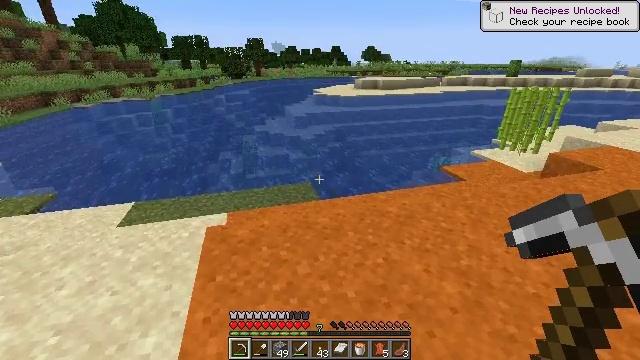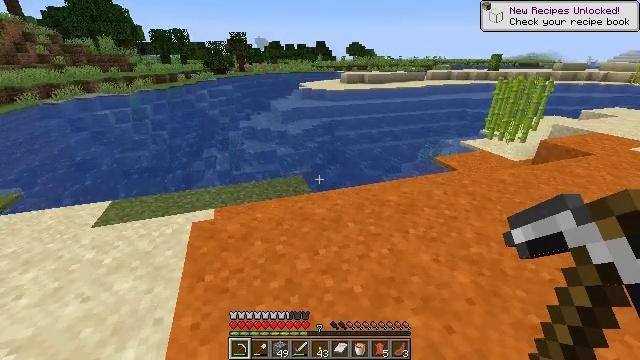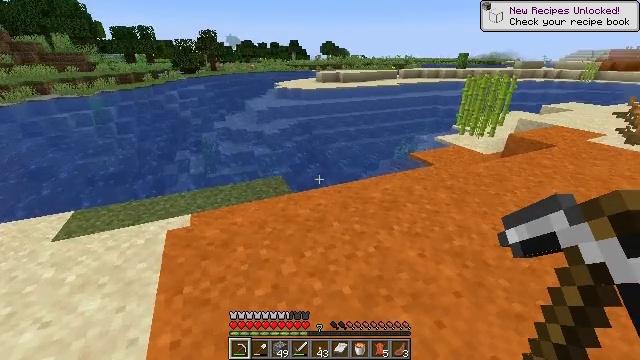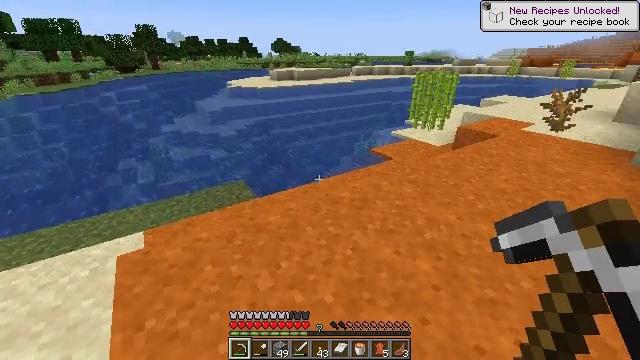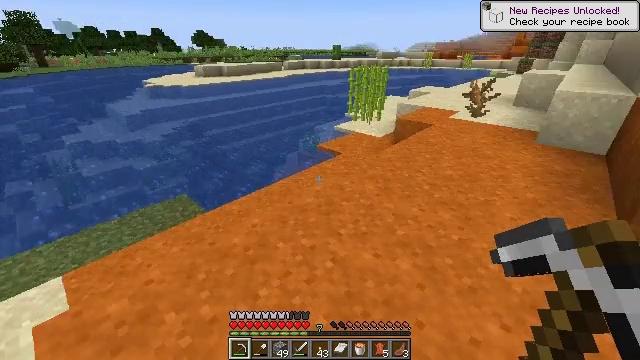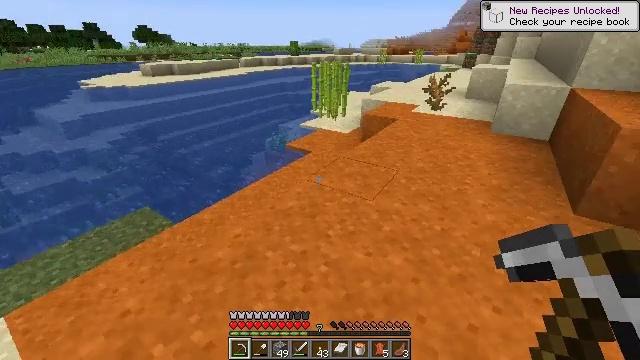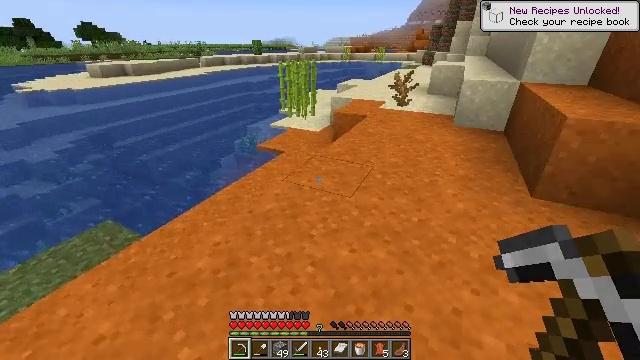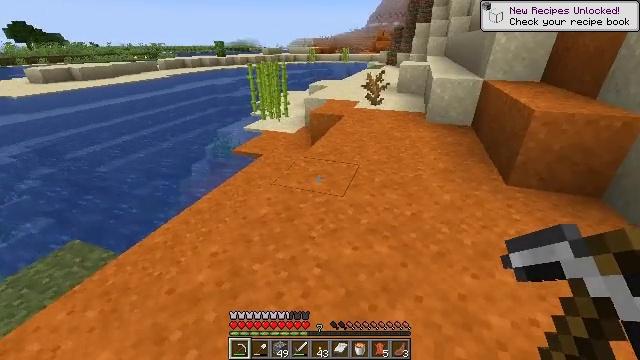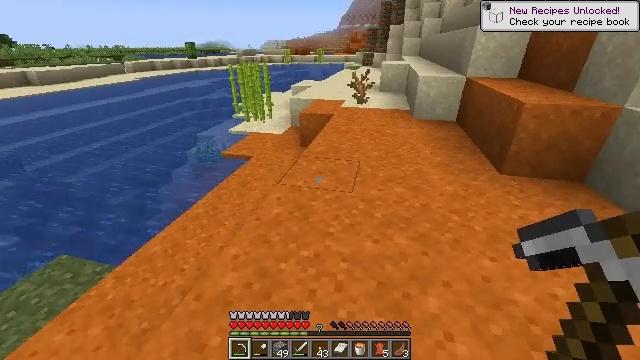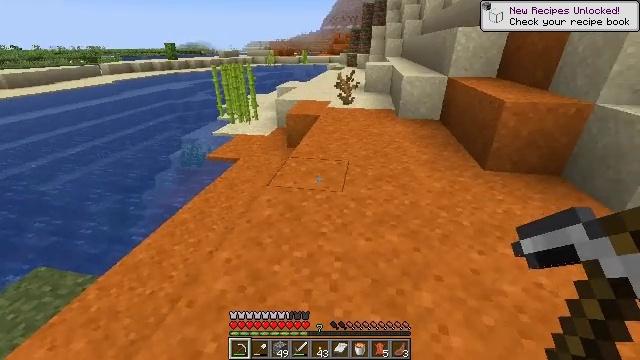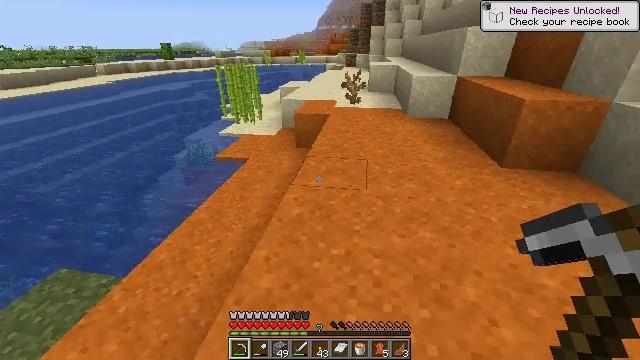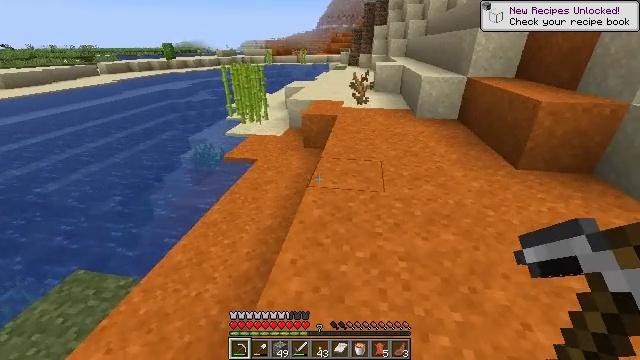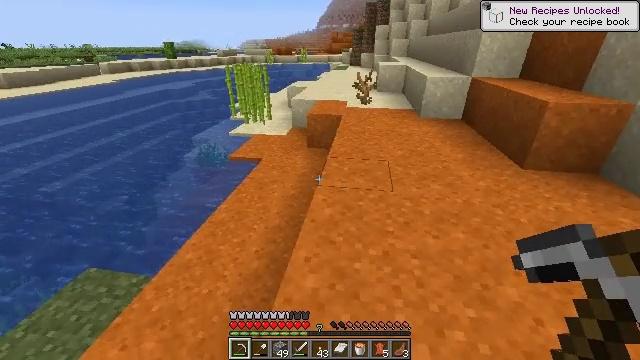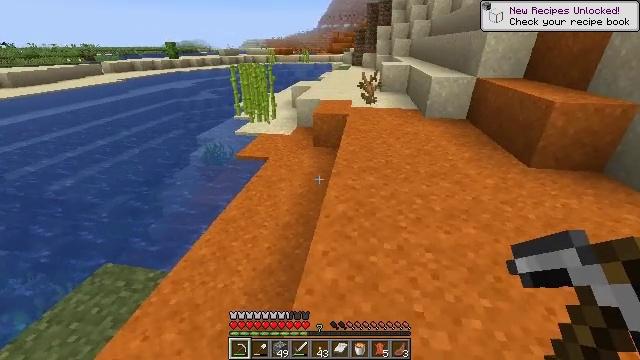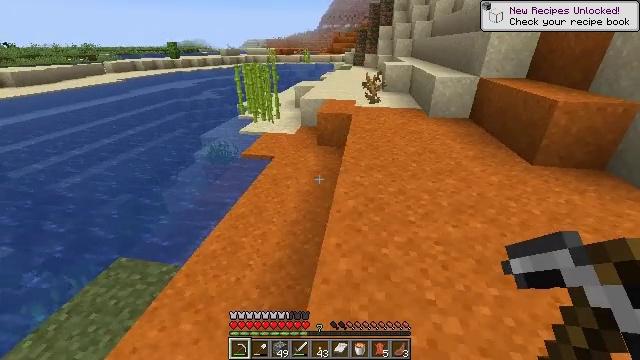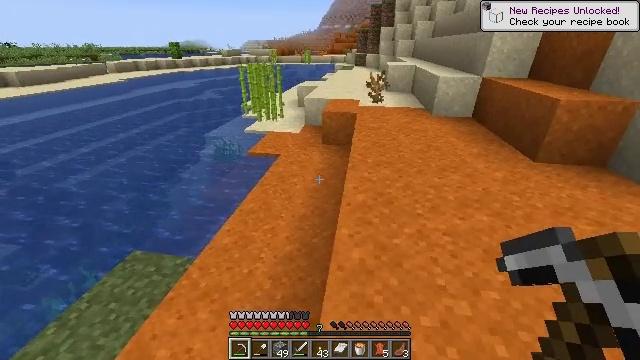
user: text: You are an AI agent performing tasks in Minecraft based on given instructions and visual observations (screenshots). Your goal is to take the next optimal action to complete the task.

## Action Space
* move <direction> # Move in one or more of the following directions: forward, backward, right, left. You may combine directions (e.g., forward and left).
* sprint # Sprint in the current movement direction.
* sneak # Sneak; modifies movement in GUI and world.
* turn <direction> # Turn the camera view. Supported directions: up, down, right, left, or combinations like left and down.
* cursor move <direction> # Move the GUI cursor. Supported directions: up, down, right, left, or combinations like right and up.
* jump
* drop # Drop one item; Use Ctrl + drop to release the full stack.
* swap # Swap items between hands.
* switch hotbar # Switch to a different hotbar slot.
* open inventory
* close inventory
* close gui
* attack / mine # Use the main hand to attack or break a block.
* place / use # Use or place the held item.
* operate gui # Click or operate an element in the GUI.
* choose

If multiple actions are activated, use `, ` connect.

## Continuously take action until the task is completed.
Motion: motion action
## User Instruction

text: Remove red sand from the inventory.
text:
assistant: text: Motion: move forward and move left, turn right, jump
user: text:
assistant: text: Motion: move forward and move left, turn right
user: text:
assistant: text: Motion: move forward and move left, turn right
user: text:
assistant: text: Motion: move forward and move left, turn right
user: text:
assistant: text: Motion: move left, turn right
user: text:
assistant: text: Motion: move left, turn right
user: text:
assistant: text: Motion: move left, turn right
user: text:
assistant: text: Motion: move left, turn right
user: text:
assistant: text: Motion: move left, turn right
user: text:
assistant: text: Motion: move left, turn right
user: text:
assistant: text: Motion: move left
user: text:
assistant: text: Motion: move back and move left
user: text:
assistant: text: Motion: move back and move left
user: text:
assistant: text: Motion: move back and move left
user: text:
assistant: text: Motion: move back and move left
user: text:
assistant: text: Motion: move back and move left
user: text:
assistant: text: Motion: move back and move right
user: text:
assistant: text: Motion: move back and move right
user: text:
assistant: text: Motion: move back and move right
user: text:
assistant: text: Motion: move back and move right
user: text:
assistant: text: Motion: move back and move right, turn right and up
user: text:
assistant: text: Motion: move back and move right
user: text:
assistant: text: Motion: move back and move right, turn right and up
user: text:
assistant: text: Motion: move back and move right, turn right and up
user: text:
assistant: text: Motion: move back, turn right
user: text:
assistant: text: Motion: move back
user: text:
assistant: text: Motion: move back
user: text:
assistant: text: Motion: no_op
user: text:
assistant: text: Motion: no_op
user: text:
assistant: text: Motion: no_op